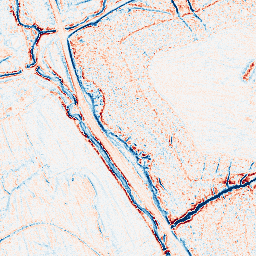
Category: edge_preserving
Decomposition family: anisotropic_diffusion
Decomposition parameters: iterations: 20
kappa: 30
gamma: 0.05
Upsampling method: lanczos
Upsampling parameters: scale: 8
Upsampling scale: 8